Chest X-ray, PA view. Patient: 32 years old, sex F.
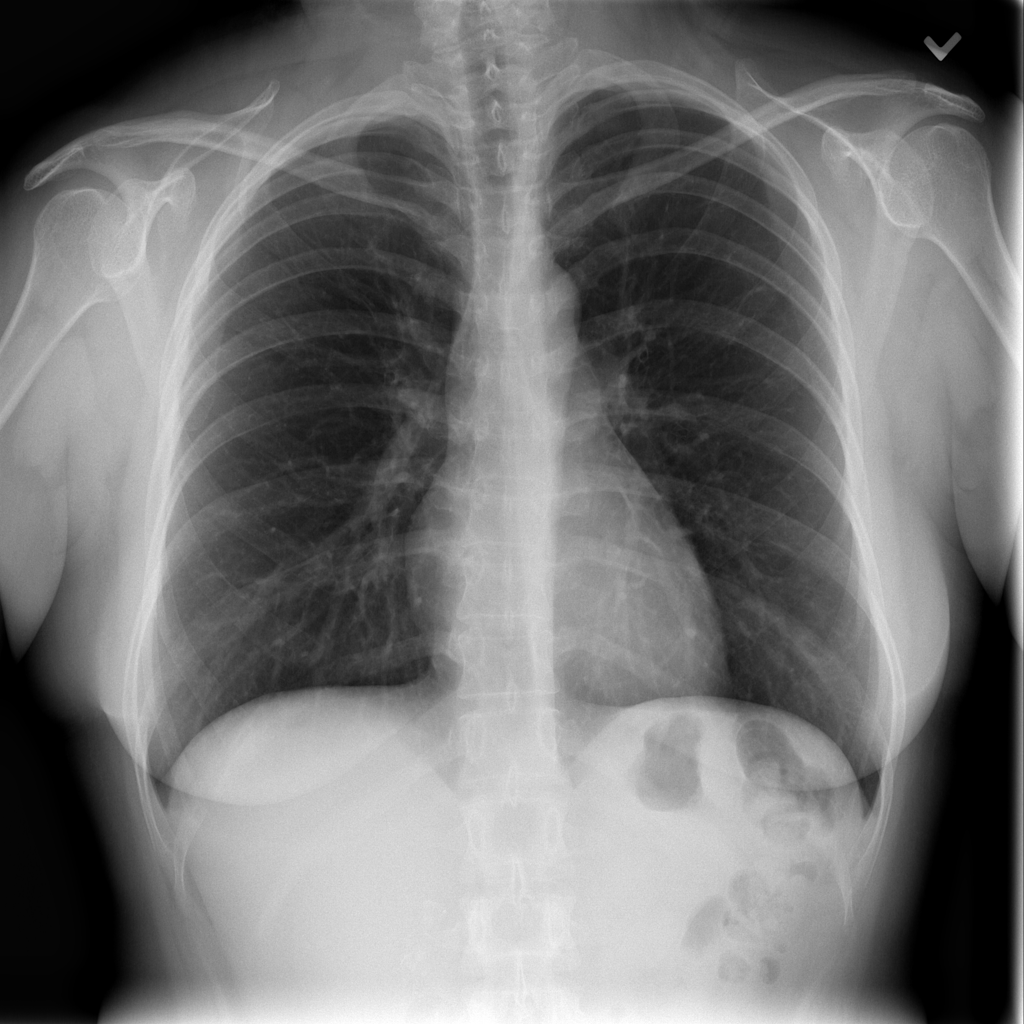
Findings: No Finding